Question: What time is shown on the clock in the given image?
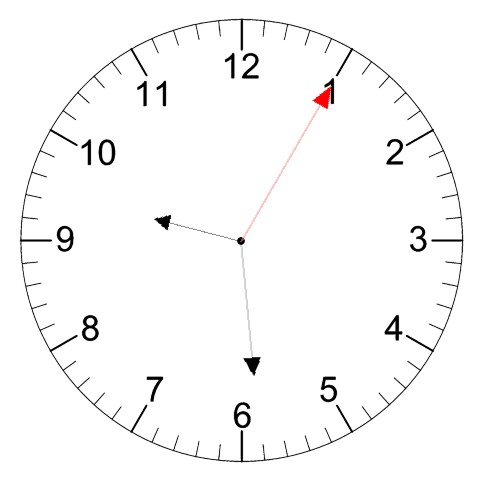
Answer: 09:29:05